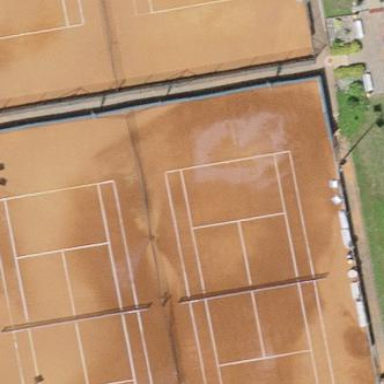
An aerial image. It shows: Tennis court on the leisure land pitch.